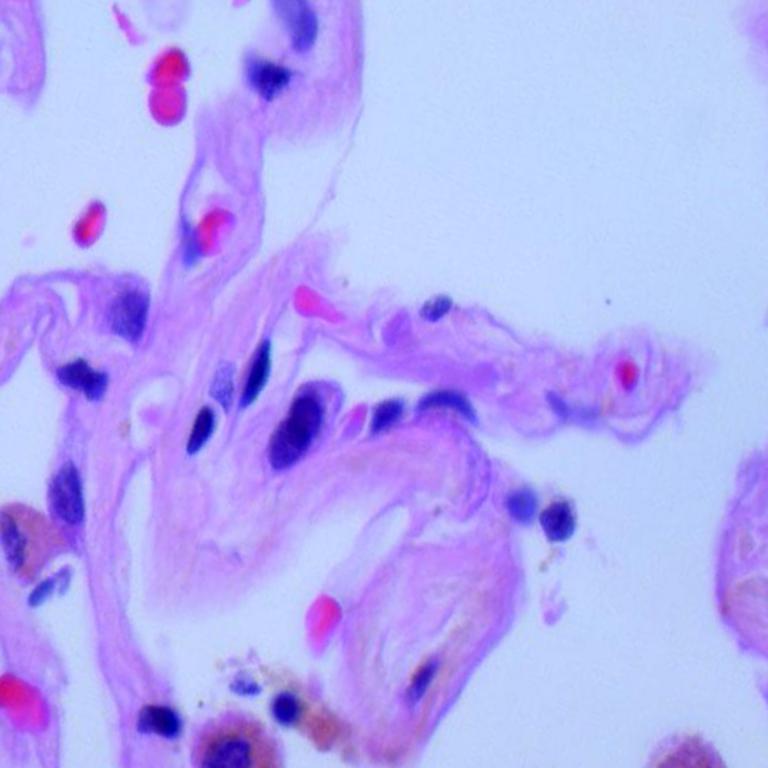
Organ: lung
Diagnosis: benign